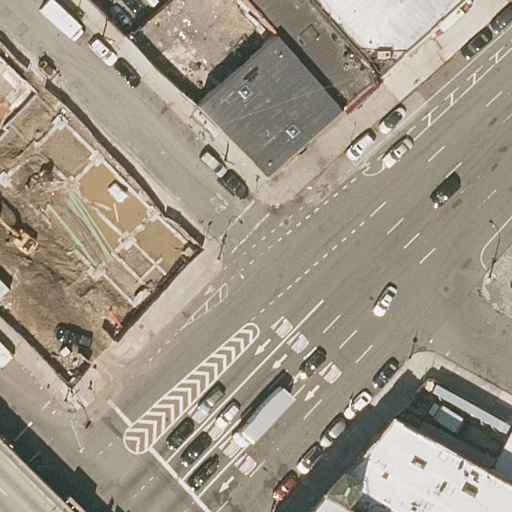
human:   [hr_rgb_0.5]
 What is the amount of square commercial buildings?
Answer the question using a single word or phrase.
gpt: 0

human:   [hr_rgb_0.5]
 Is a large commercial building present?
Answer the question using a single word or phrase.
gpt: no

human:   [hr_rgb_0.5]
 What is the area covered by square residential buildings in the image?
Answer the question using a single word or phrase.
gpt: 0m2

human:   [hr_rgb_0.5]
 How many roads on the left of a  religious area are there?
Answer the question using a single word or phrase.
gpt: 0

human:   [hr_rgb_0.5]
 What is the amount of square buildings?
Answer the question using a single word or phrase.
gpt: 0

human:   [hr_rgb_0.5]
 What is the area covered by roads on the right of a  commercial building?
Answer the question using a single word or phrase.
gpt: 0m2

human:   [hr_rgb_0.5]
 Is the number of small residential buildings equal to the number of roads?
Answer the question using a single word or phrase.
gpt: no

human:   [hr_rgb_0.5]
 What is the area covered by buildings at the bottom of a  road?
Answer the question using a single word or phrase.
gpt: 589m2

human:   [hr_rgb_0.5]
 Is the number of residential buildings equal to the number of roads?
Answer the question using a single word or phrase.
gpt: yes

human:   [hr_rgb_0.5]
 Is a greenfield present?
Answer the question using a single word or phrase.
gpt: no

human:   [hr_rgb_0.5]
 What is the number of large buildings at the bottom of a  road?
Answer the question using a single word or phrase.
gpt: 0

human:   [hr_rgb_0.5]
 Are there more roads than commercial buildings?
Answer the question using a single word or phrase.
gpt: yes

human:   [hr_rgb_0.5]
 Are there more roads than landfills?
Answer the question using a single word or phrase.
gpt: yes

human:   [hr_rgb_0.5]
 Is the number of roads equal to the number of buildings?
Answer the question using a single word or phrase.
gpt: yes

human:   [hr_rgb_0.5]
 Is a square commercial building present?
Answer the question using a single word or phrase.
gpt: no

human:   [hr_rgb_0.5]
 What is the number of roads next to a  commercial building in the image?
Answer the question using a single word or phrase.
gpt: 0

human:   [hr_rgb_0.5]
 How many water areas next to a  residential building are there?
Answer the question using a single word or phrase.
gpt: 0

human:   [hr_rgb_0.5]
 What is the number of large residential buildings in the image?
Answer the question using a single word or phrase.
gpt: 0

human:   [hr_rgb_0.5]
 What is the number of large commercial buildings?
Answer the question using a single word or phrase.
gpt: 0

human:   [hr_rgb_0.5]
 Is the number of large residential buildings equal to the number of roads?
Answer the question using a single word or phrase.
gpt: no

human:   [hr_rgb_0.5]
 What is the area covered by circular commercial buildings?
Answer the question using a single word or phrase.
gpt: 0m2

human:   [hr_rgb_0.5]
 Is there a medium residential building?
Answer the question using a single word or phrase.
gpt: yes

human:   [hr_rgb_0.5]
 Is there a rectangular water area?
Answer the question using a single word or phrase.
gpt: no

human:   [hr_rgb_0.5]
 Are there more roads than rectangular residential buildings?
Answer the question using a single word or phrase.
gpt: yes

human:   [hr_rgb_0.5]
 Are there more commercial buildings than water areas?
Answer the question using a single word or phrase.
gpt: no

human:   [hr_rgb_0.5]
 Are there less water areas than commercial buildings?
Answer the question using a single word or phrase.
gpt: no

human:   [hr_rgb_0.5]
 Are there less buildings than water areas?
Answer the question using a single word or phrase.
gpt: no

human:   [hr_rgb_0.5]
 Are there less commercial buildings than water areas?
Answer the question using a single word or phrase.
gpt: no

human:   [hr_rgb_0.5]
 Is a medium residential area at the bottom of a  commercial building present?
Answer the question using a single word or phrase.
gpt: no

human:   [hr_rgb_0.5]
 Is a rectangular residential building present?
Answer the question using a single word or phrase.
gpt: yes

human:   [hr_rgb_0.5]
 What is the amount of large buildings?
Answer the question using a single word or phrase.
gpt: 0

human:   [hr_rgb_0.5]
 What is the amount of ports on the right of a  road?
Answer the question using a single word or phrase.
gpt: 0

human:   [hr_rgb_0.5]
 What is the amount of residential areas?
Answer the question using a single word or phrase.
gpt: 0

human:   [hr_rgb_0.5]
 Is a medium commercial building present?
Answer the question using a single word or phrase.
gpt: no

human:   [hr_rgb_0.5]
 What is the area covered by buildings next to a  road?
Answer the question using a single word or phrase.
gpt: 1507m2

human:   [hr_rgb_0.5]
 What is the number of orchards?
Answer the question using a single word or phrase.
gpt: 0